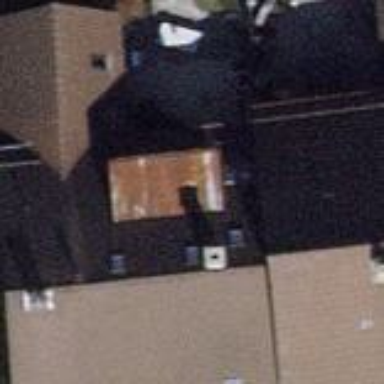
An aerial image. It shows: Building with tiled roof.